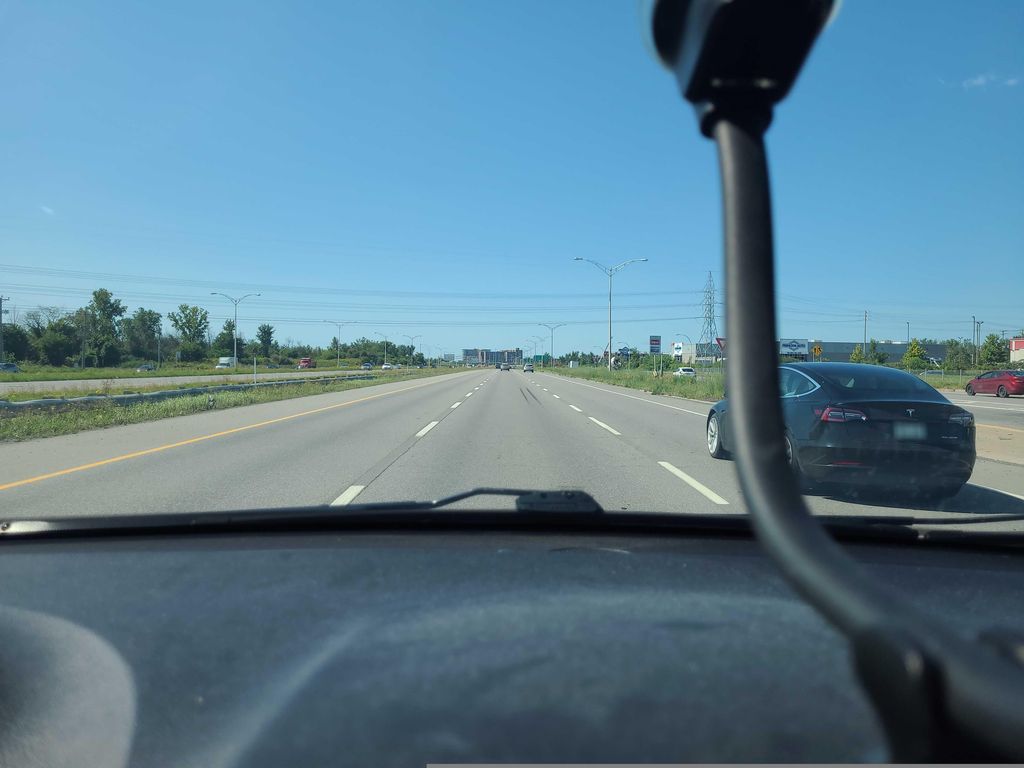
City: montreal